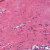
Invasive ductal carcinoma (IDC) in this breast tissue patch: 0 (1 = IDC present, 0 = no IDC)